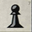
Piece: bP